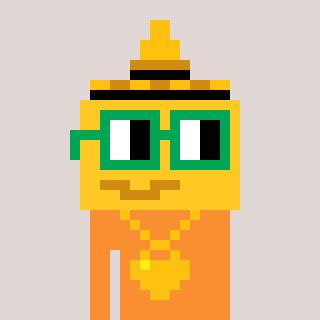
a pixel art character with square green glasses, a mustard-shaped head and a orange-colored body on a warm background